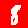
Digit: 8